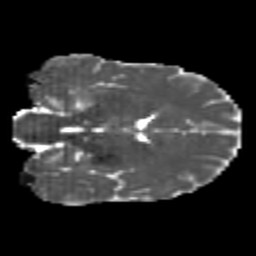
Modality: MD
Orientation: coronal
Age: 22
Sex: male
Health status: healthy
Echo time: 0.074 s